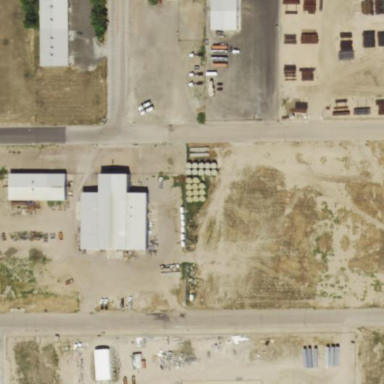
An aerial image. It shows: Industrial area.